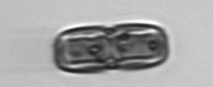
Label: Ephemera